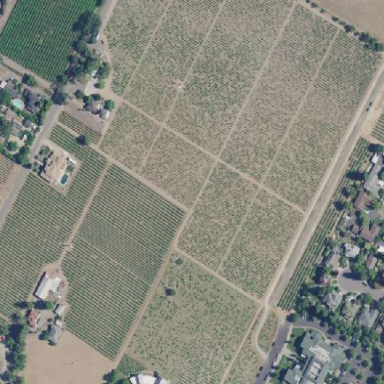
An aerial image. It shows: Vineyard growing wine grapes.